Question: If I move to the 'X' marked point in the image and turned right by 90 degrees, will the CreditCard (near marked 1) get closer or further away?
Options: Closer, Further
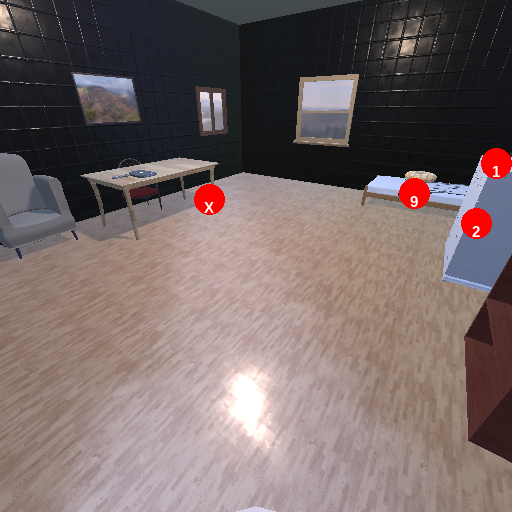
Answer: Closer